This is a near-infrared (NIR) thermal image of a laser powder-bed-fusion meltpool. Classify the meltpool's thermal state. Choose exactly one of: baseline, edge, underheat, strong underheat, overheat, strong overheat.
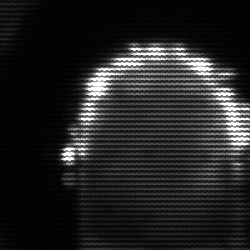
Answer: baseline